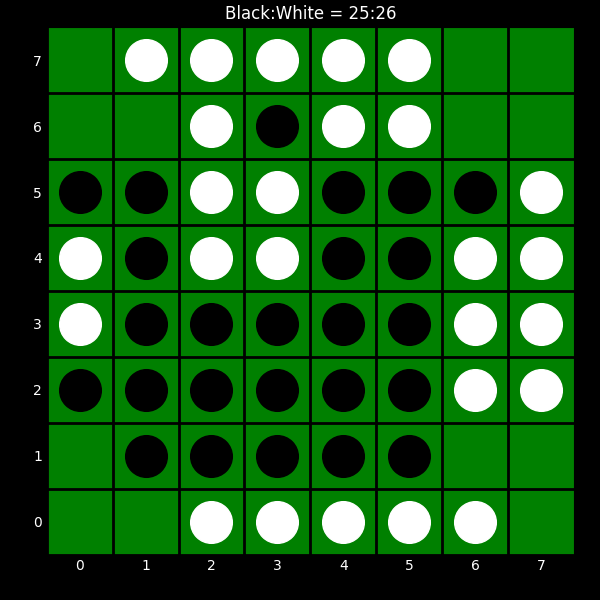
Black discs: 25
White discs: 26